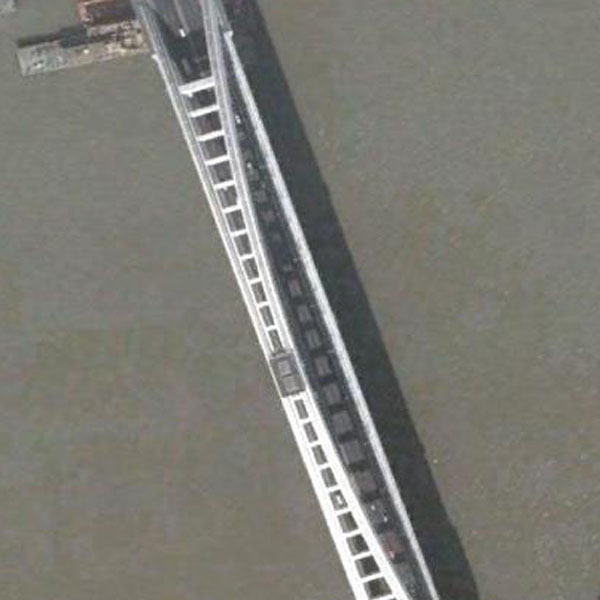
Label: Bridge